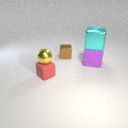
small red rubber cube below small yellow metal sphere